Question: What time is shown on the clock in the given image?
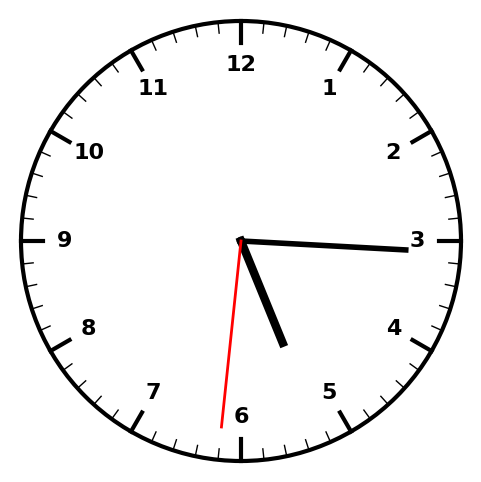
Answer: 05:15:31